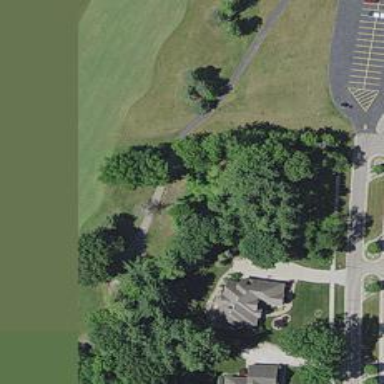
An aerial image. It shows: Service road used as golf cart path.